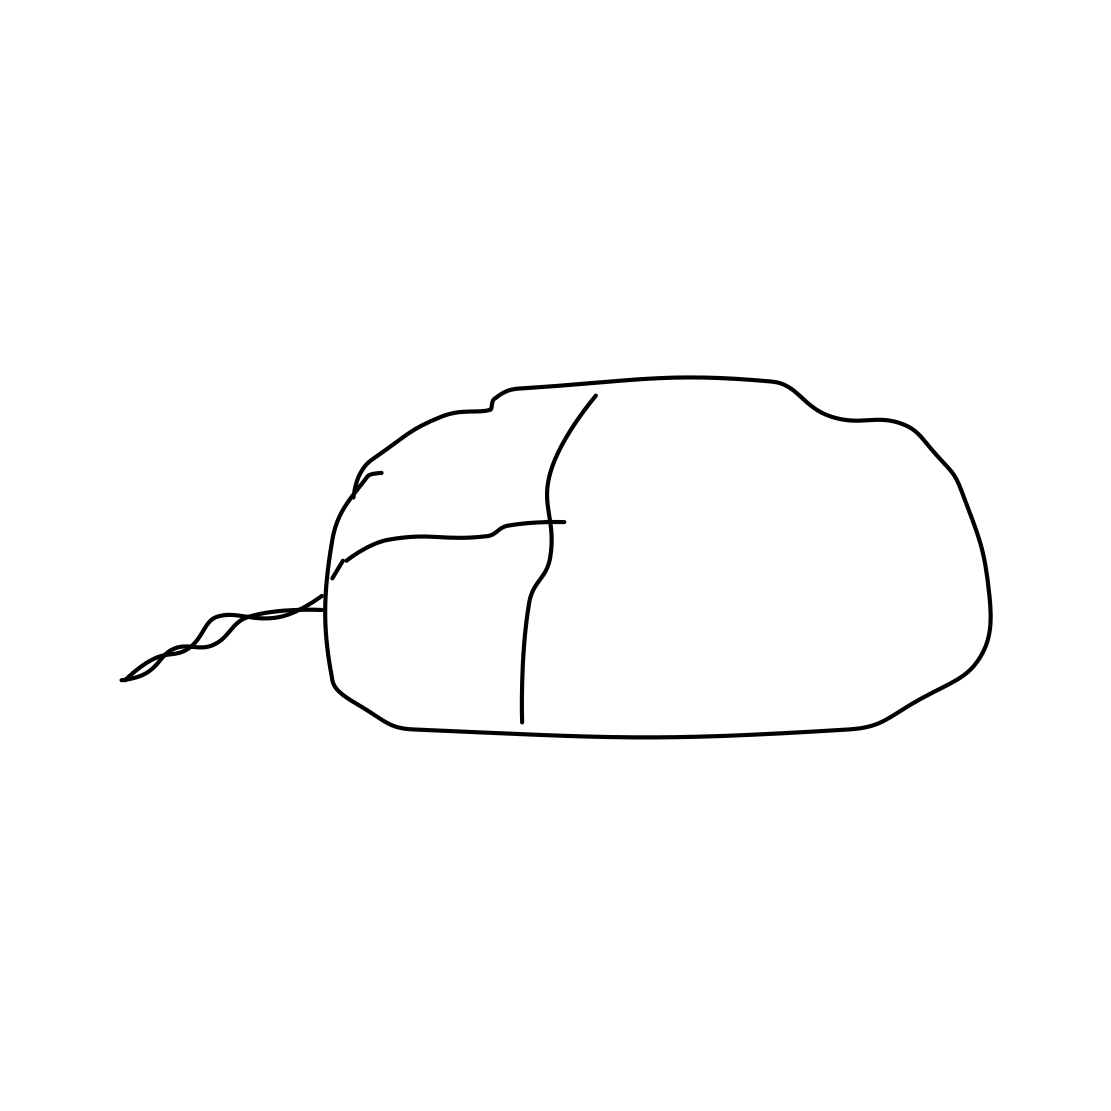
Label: computer-mouse